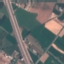
Land use / land cover class: Highway